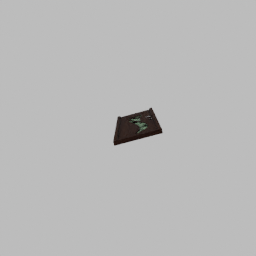
Label: architecture